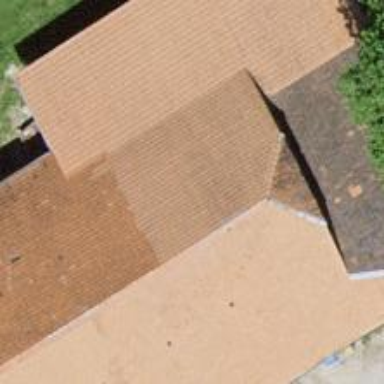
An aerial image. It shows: Barn.